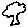
Label: tree